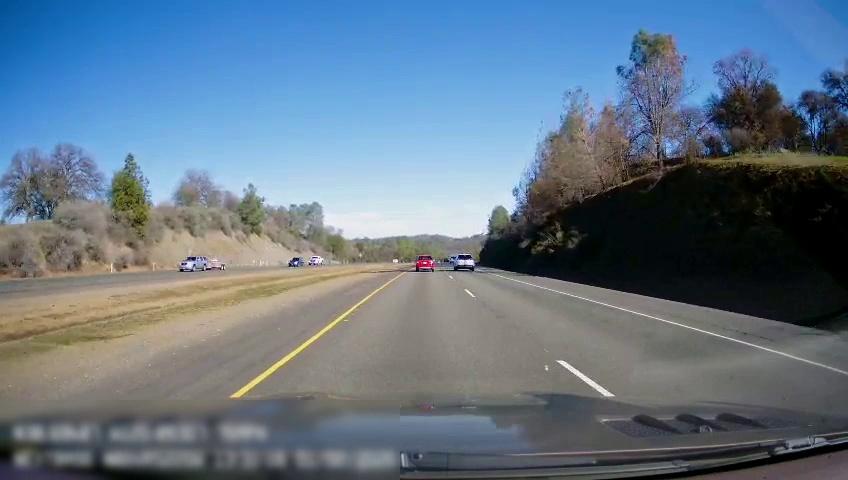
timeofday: Day
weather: Sunny
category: Drivable Space
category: Drivable Space
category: Vehicles | SUV
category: Vehicles | SUV
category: Vehicles | Truck
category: Vehicles | Car
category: Vehicles | SUV
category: Vehicles | SUV
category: Lanes | Current Lane
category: Lanes | Current Lane
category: Lanes | Alternate Lane